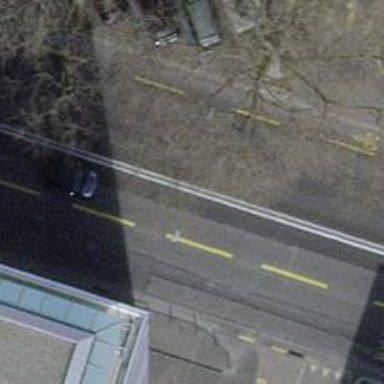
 and bus lane on the left with shared bus-bicycle lane."